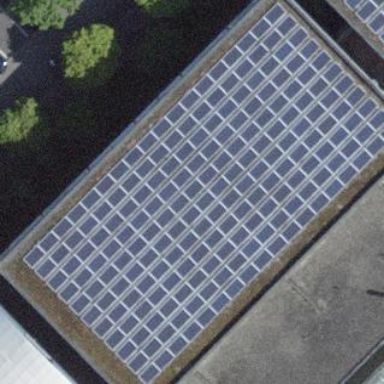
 consisting of solar photovoltaic panels."